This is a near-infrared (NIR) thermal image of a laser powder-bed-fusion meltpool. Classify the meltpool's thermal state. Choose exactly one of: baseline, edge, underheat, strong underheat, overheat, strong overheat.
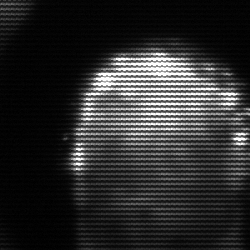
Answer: baseline